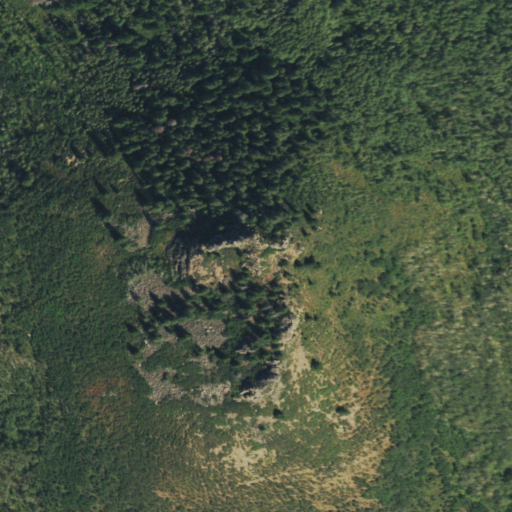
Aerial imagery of mountain in Colorado named Haystack Mountain containing deciduous forest, evergreen forest, mixed forest, and shrub